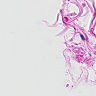
Metastatic tissue present: no